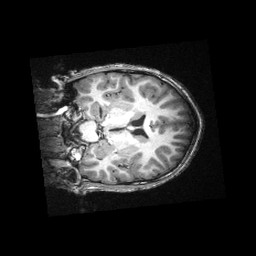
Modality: T1w
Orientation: coronal
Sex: male